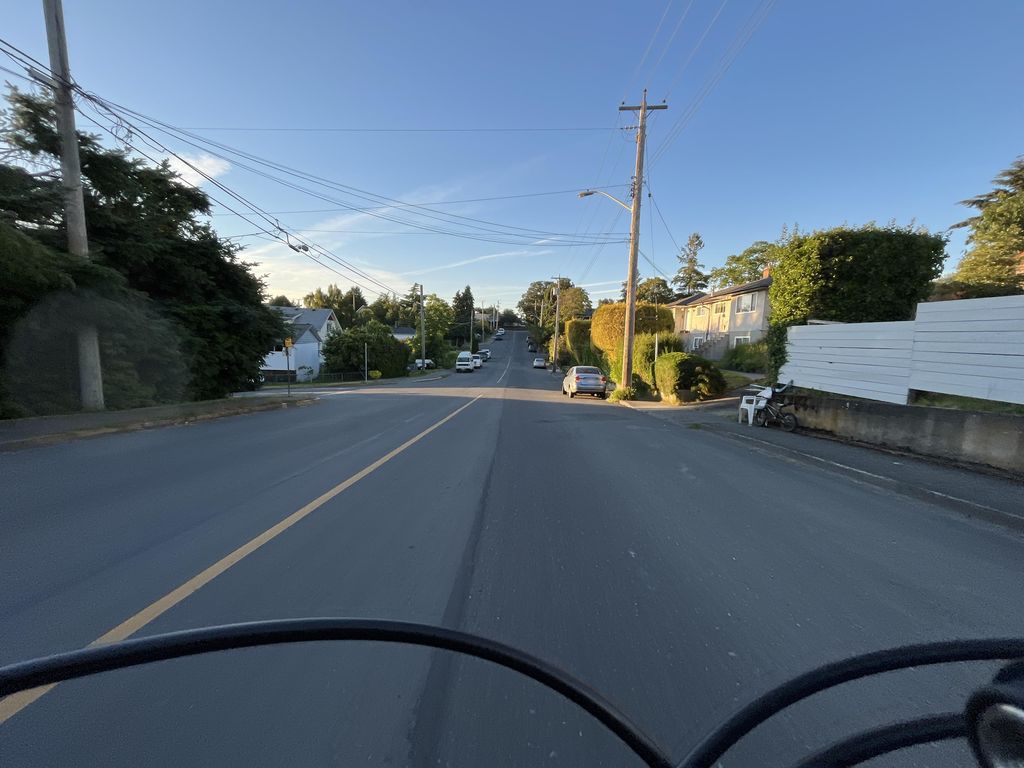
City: victoria